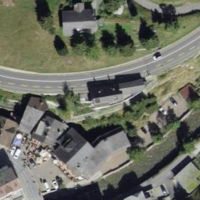
EUNIS habitat code: 54
Species observed at this site:
Pieris rapae
Plantago media
Ajuga pyramidalis
Sorbus aucuparia